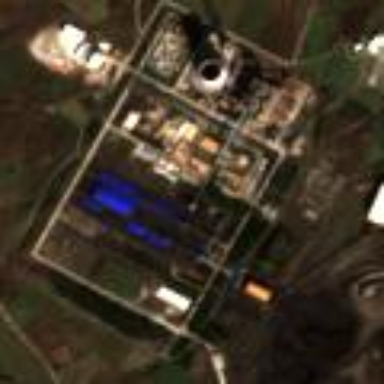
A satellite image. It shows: Industrial area with coal-powered plant.